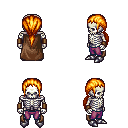
a pixel art fantasy rpg character, male body template, skeleton, brown cape, magenta pants, light blonde ponytail hairstyle, leather bracers, metal boots, four views (front, back, left, right), 2x2 character sprite sheet, small pixel art, hard edges, no anti-aliasing